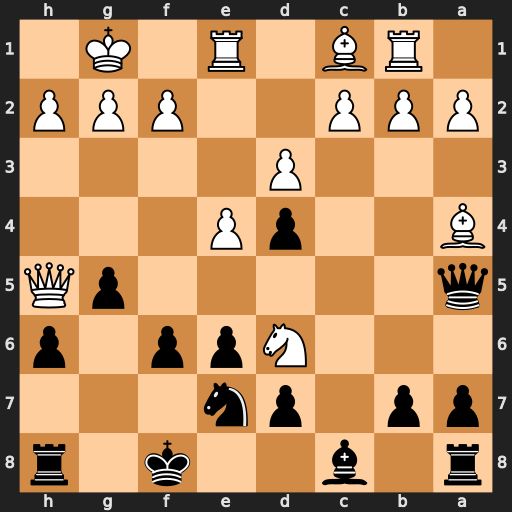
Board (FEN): r1b2k1r/pp1pn3/3Npp1p/q5pQ/B2pP3/3P4/PPP2PPP/1RB1R1K1
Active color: b
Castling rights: -
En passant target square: -
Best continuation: Qxe1#